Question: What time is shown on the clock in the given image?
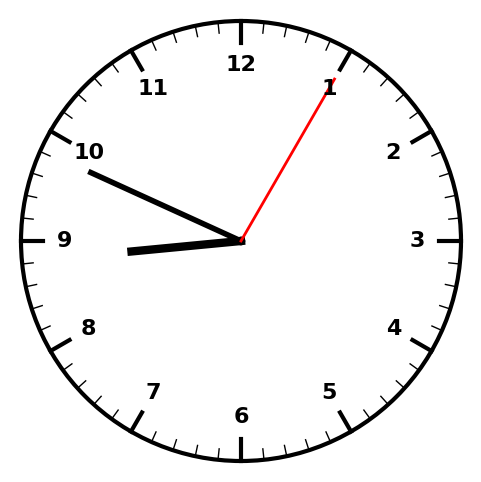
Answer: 08:49:05